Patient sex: M
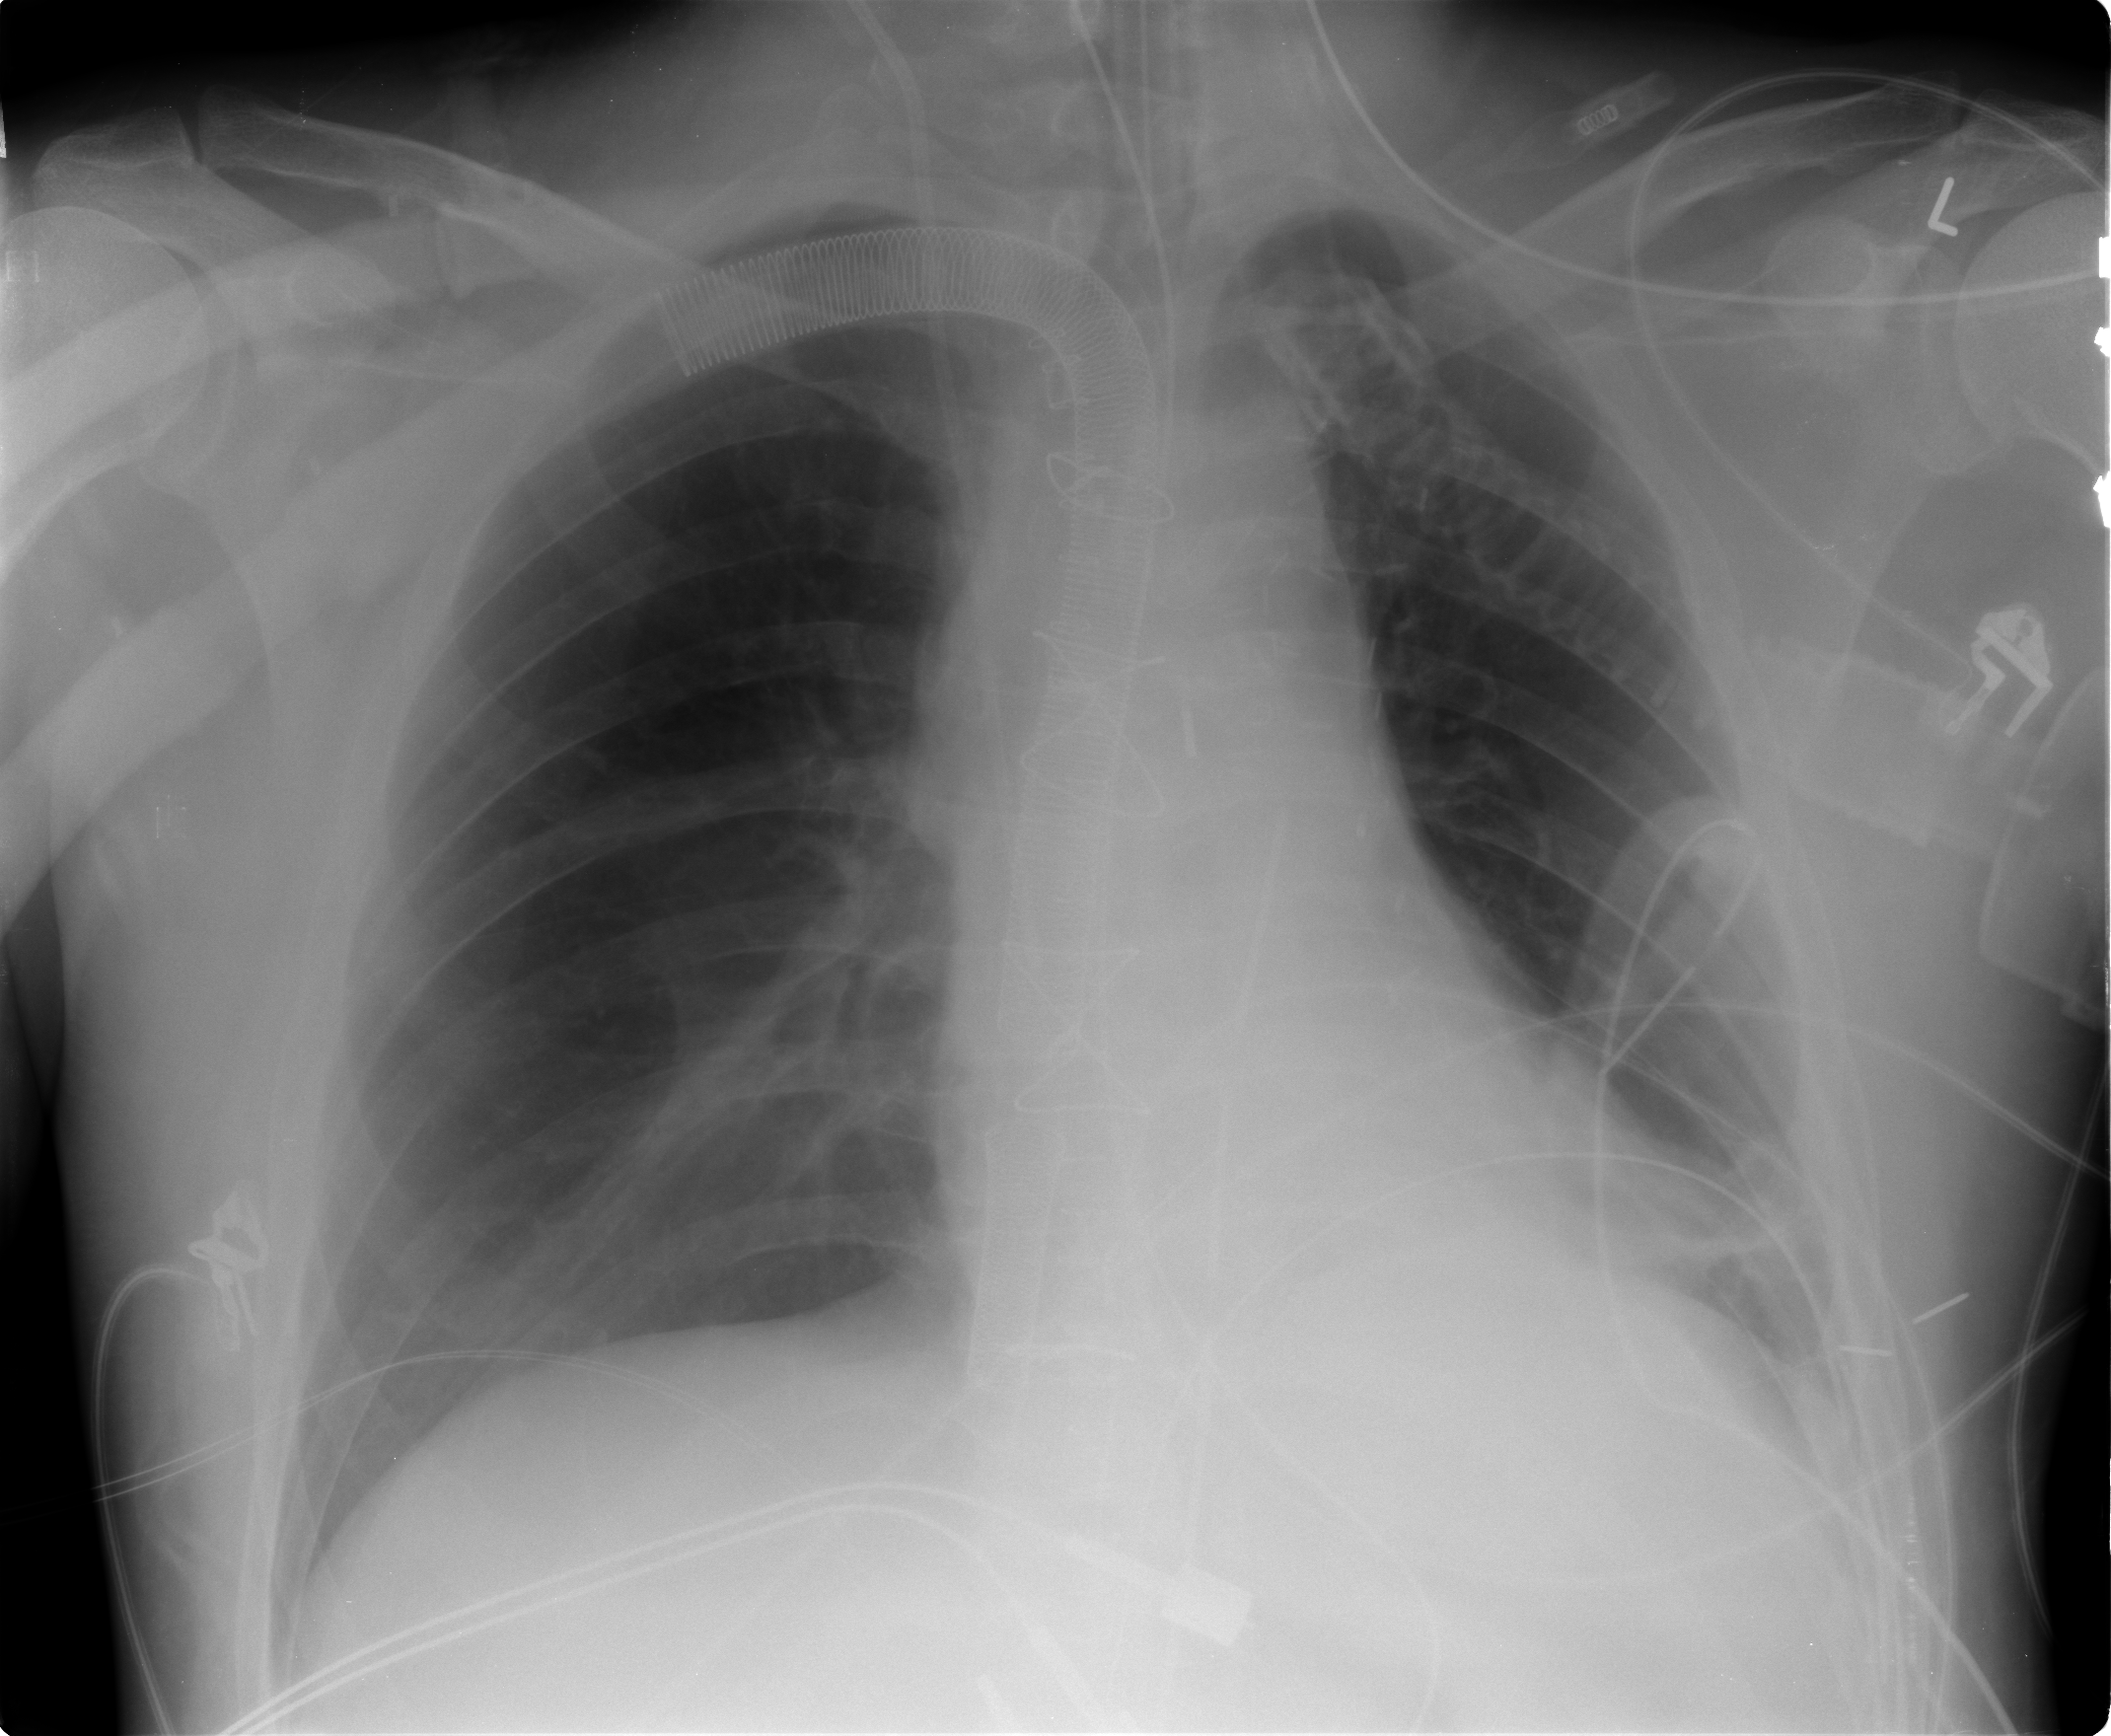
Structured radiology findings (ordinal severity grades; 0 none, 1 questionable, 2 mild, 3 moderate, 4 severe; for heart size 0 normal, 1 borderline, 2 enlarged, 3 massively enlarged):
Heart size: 0
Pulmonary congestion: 0
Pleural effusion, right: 0
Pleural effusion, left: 0
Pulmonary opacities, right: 0
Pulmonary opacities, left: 0
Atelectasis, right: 2
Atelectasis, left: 2